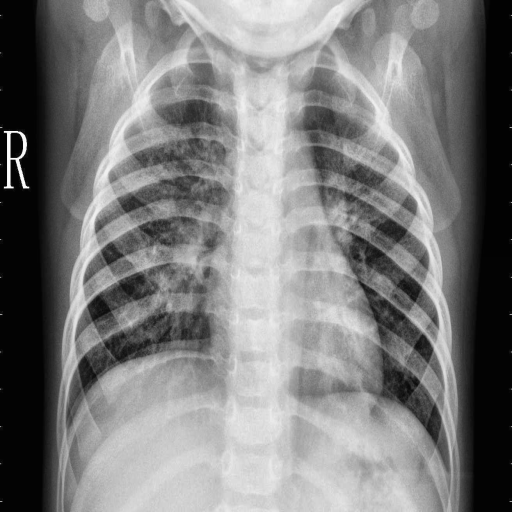
Finding: PNEUMONIA